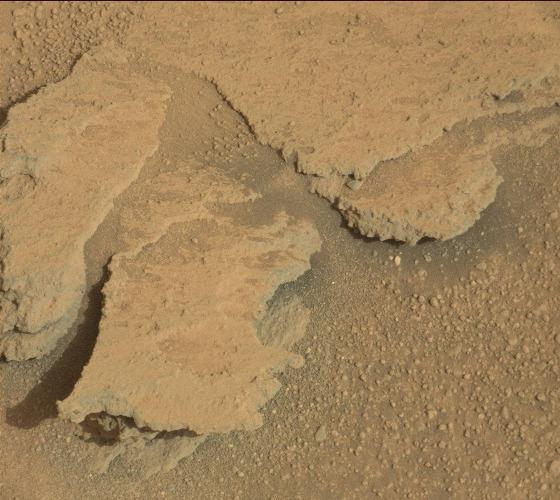
Terrain classes present: Bedrock, Gravel / Sand / Soil, Shadow